Interaction volume radius: 5 \u00c5
Interaction volume height: 15 \u00c5
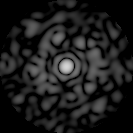
Disorder parameter: 0.7593